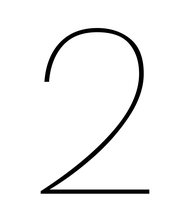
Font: Poppins-Thin